Aerial crown-view tile of a tropical tree (Barro Colorado Island, Panama), acquired 20250616:
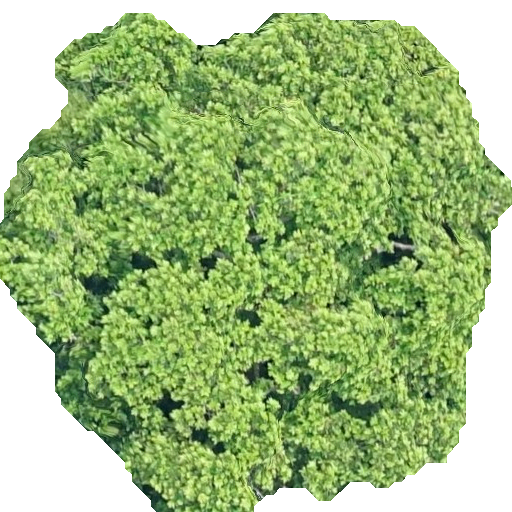
Species: Anacardium excelsum
GBIF accepted scientific name: Anacardium excelsum
Crown area: 289.839 m²